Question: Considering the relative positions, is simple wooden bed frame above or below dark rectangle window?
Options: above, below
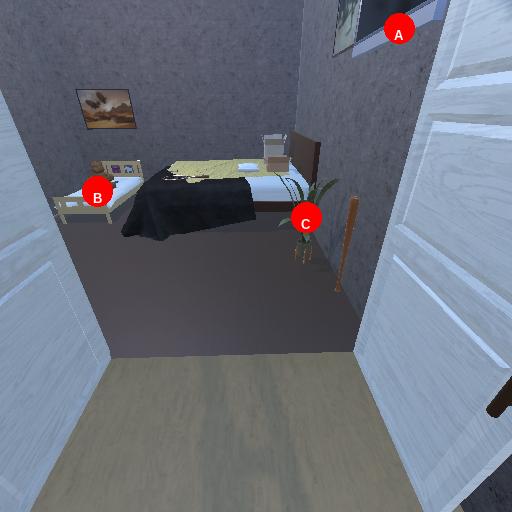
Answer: above